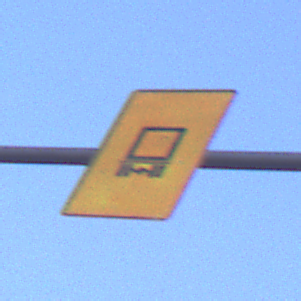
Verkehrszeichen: KennzeichnungspflichtigeFahrzeugeGefaehrlicheGueterOhnePfeilsymbol
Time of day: SunriseSunset
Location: Outdoor (Nature)
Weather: Clear
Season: NotSpecified
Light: Natural